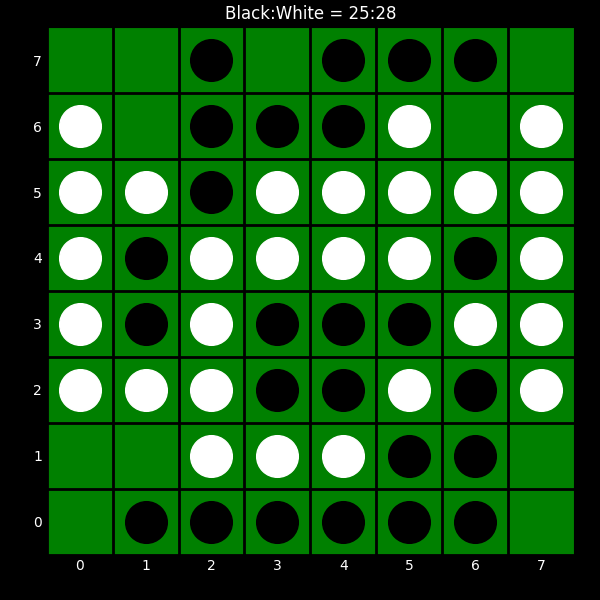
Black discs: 25
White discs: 28